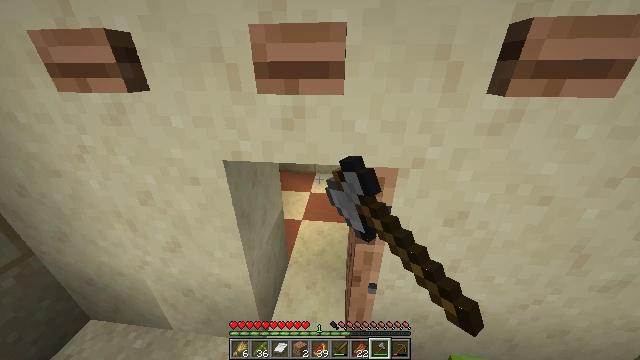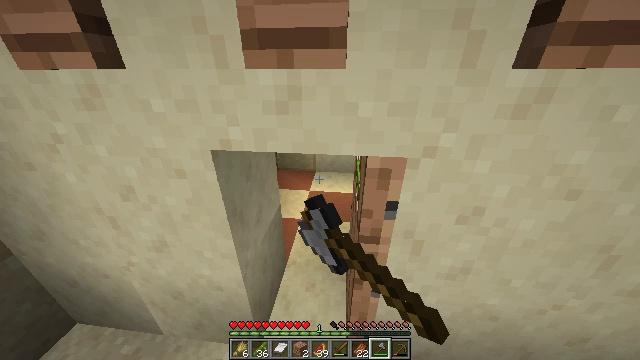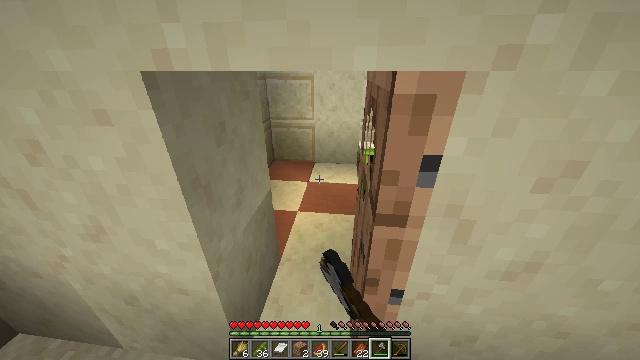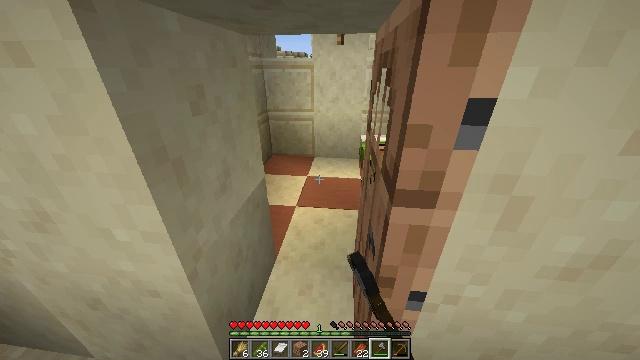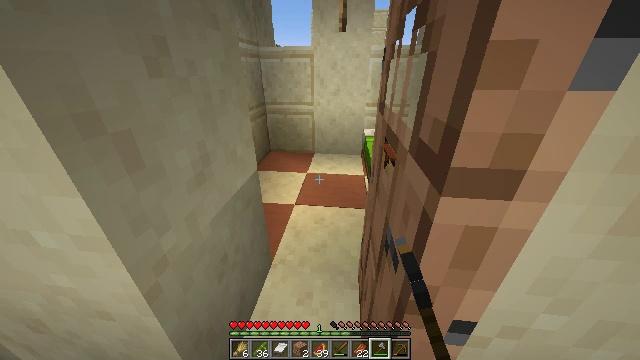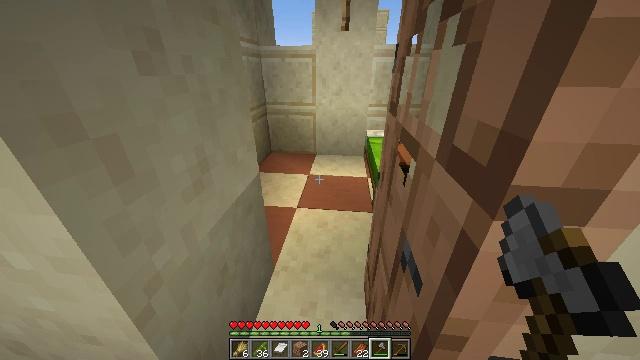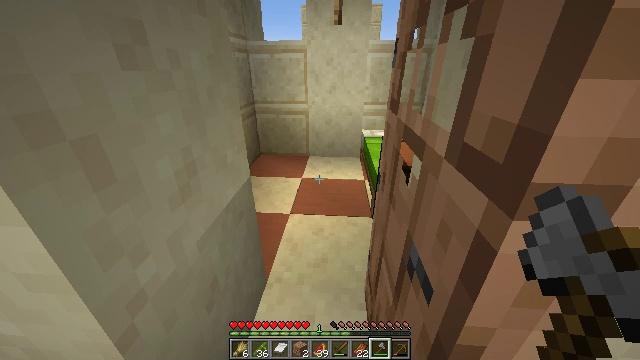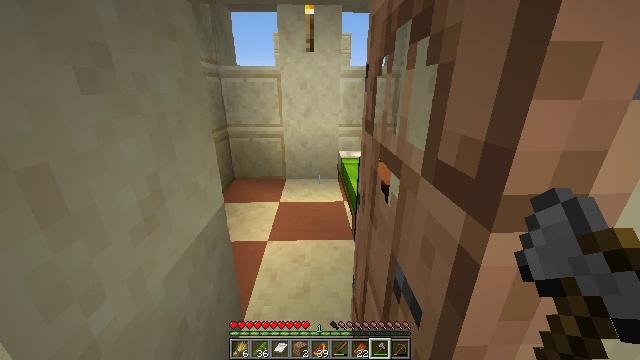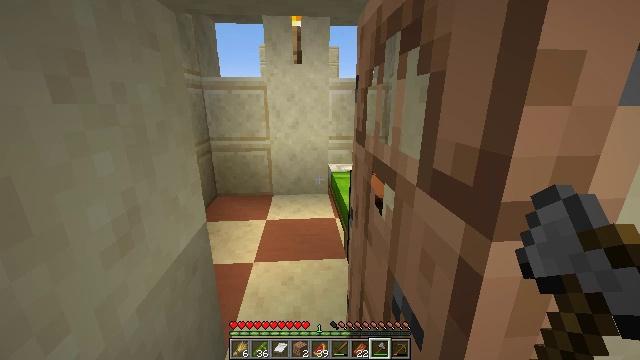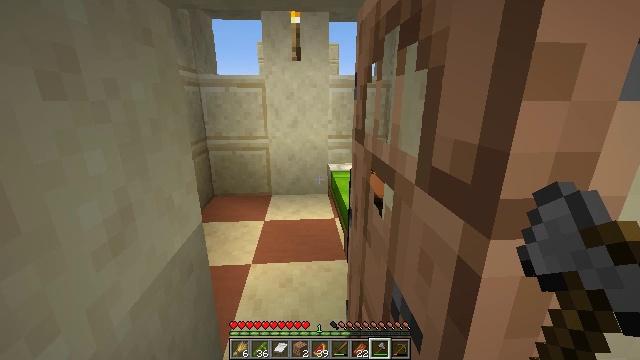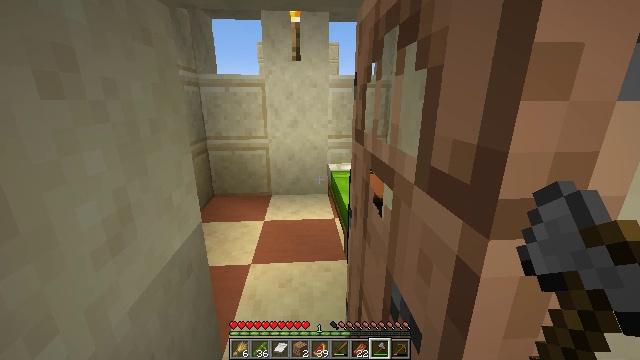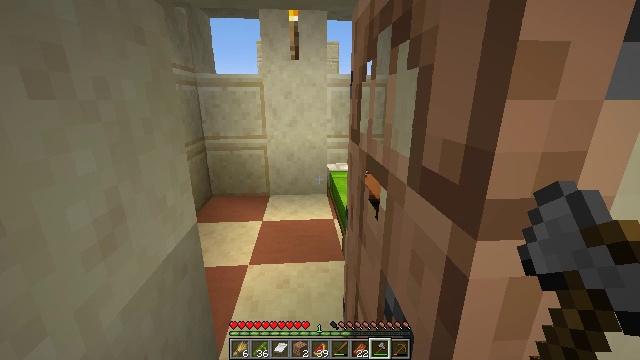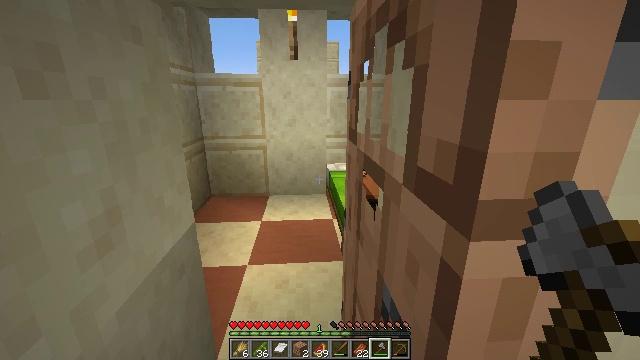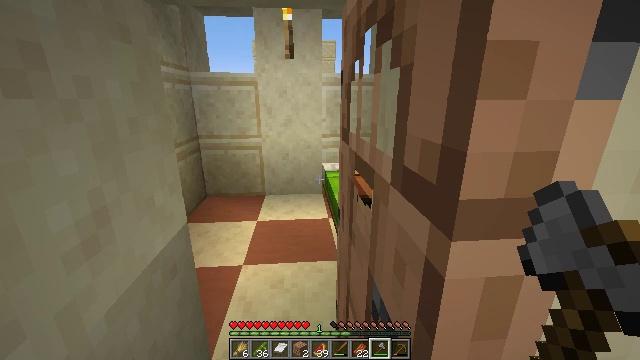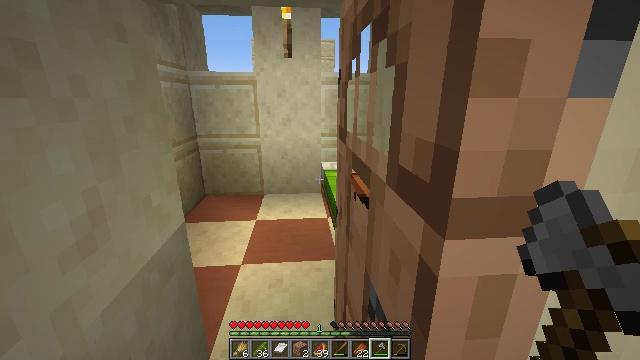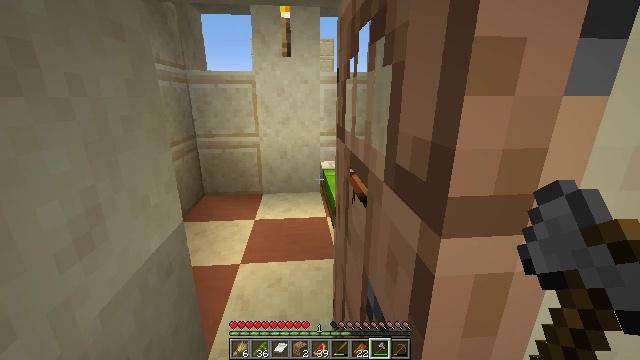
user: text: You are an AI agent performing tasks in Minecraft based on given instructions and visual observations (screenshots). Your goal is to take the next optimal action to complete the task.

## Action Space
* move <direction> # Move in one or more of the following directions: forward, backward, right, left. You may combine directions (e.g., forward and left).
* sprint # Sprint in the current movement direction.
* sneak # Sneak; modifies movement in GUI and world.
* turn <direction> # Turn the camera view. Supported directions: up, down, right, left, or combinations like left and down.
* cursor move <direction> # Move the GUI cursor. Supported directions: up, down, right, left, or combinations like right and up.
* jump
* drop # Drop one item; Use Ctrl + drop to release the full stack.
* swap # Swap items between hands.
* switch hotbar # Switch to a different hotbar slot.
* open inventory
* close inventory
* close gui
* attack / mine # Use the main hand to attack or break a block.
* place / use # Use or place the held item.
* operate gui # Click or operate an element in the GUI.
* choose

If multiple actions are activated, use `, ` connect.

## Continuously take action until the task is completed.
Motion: motion action
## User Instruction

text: Gather the smooth sandstone slab.
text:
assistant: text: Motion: move forward, sprint, use / place
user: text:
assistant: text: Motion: move forward, sprint
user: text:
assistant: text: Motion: move forward, sprint
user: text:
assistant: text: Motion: move forward, sprint
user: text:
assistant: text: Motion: move forward, sprint
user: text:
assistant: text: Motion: move forward, turn right
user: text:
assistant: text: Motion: move forward, turn right and up
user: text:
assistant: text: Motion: move forward, turn right and up
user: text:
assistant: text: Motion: move forward
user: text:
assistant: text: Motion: move forward
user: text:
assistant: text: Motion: move forward
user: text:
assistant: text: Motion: move forward
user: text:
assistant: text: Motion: move forward
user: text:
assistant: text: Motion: no_op
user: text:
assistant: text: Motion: no_op
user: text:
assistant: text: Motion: no_op
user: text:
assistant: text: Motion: no_op
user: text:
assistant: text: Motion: move left
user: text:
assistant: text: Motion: move left
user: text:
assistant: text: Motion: move left
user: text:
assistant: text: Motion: move left
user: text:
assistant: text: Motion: move forward and move left, turn right
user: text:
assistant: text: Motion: move forward and move left, turn right and down
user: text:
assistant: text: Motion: move forward and move left, turn right
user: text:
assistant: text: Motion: move forward
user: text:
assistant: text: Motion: no_op
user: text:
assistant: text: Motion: no_op
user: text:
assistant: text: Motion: no_op
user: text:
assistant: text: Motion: no_op
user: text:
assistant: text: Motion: turn left and down